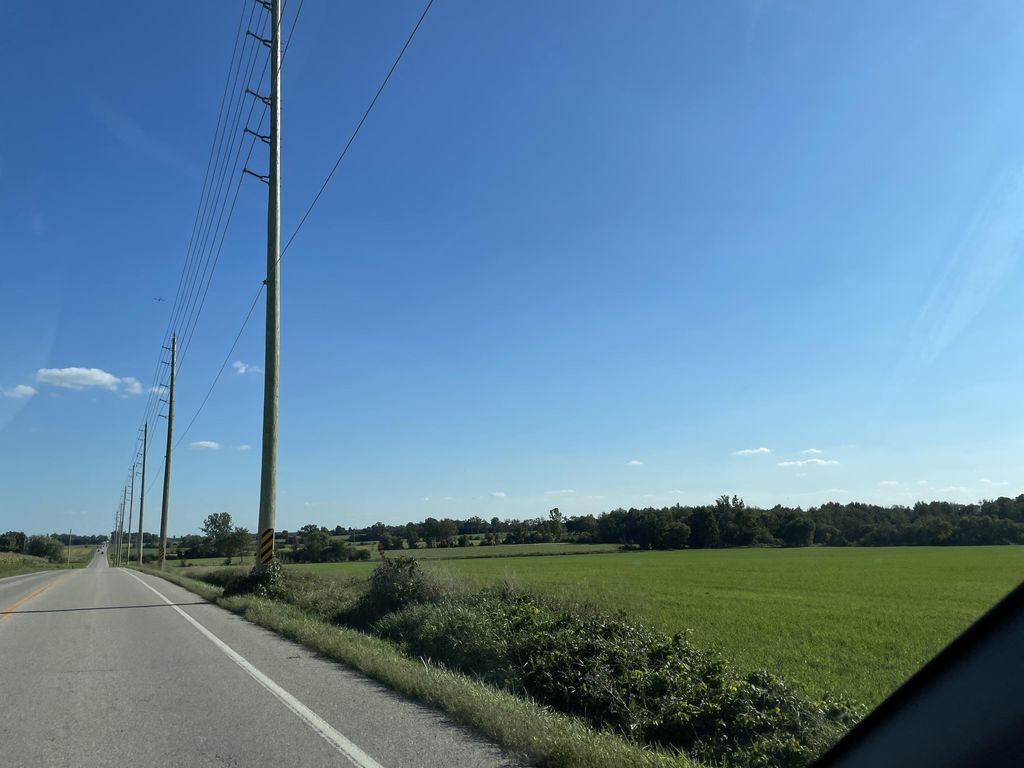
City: kitchener-waterloo